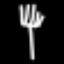
Label: fork